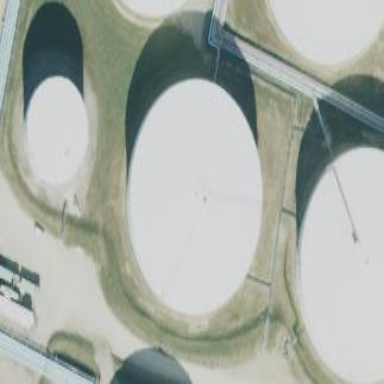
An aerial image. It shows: Building with storage tank.